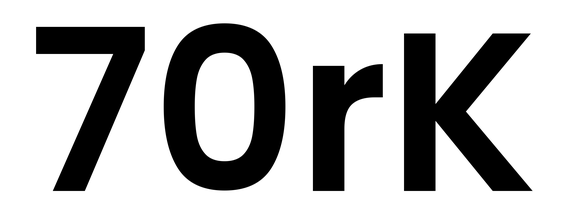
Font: Poppins-SemiBold